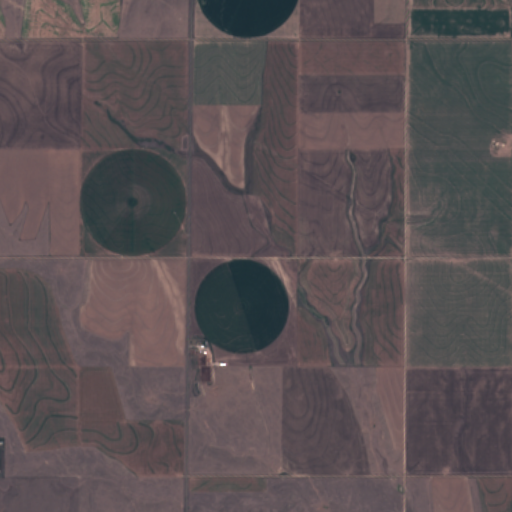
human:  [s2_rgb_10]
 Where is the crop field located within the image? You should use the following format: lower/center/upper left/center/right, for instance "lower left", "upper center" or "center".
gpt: The crop field is located in the upper right of the image.
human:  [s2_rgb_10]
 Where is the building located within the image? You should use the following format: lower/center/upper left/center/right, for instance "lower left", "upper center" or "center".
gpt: The building is located in the lower center of the image.
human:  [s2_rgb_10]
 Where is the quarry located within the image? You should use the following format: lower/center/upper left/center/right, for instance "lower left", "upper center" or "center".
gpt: There is no quarry in the image.